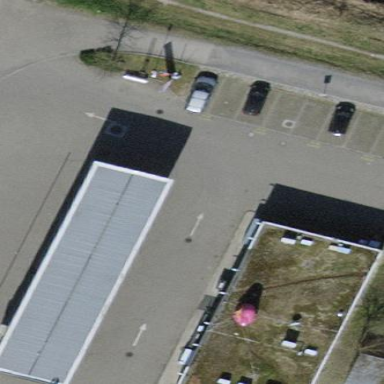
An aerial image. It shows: Commercial building.